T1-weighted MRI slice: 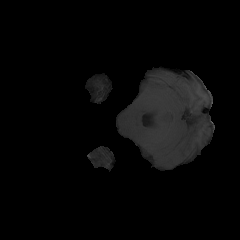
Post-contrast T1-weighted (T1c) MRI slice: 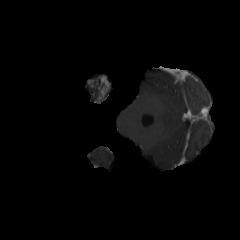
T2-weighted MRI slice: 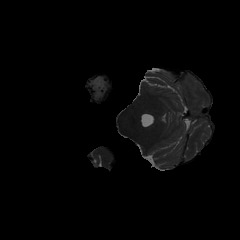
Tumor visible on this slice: yes